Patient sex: M
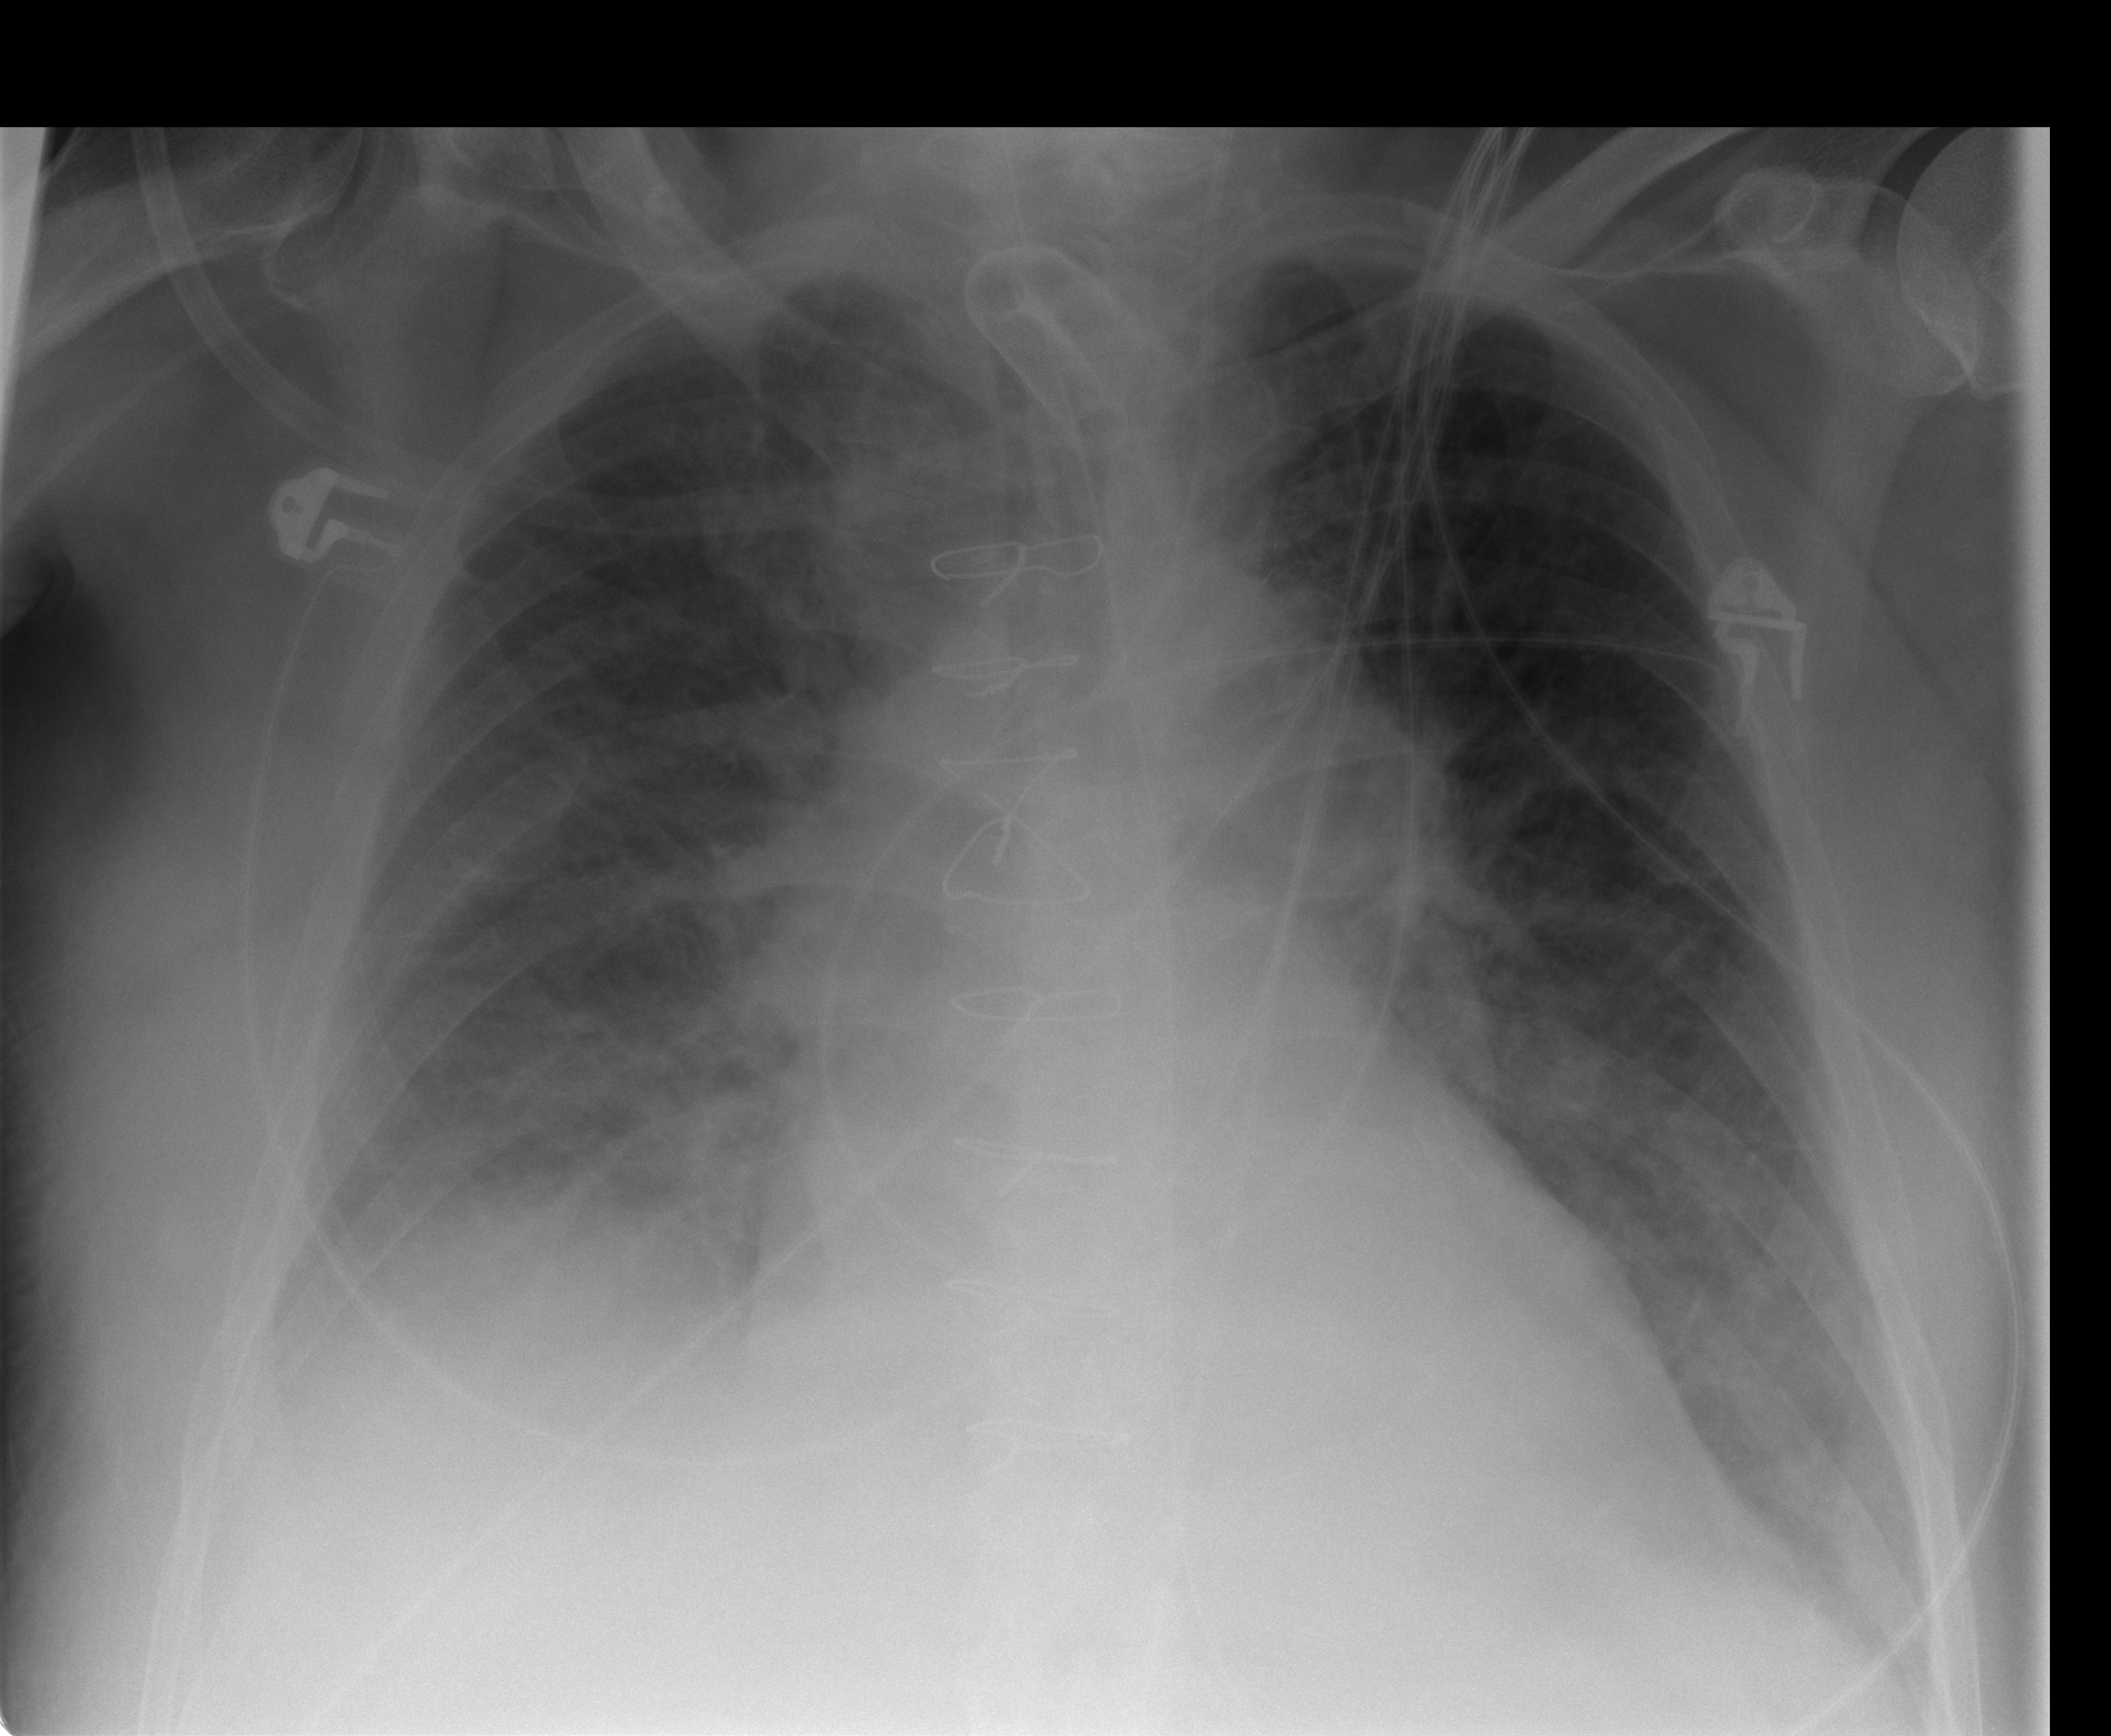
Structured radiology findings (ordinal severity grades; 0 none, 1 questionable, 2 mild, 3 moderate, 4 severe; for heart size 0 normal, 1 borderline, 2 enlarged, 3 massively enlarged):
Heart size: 2
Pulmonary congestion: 3
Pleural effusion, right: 2
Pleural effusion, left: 1
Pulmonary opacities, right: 3
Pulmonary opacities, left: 2
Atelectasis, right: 2
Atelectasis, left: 2